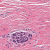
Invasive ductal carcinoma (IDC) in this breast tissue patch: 0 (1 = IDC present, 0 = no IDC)